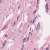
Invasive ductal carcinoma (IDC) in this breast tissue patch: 1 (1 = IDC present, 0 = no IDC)